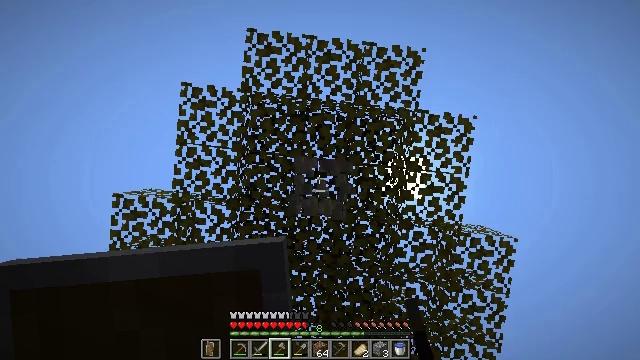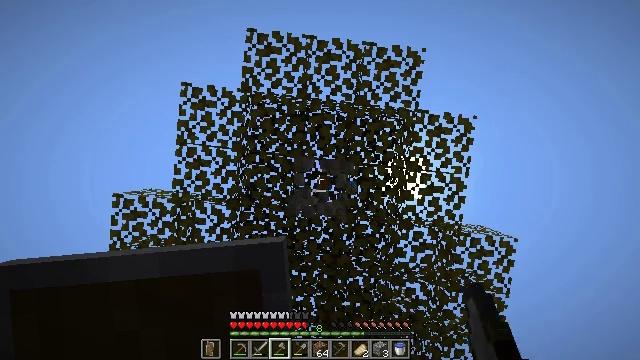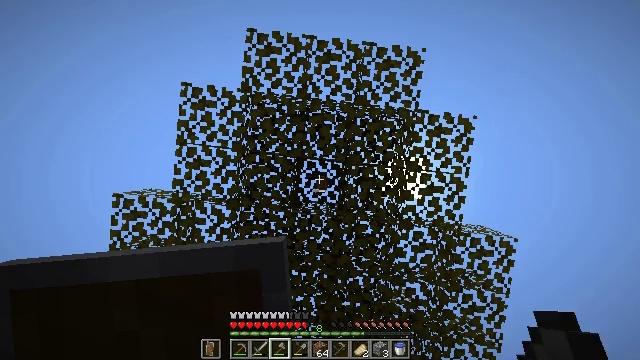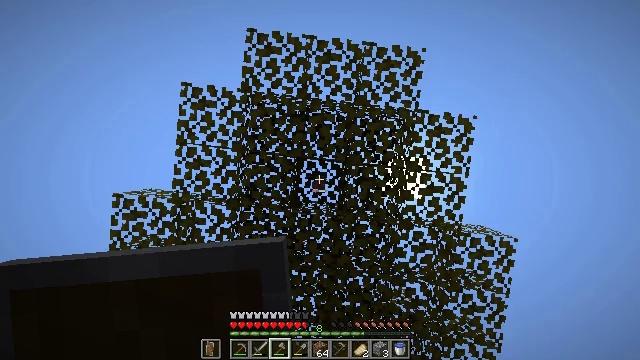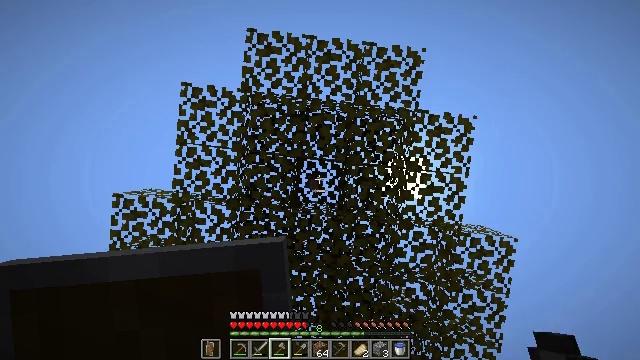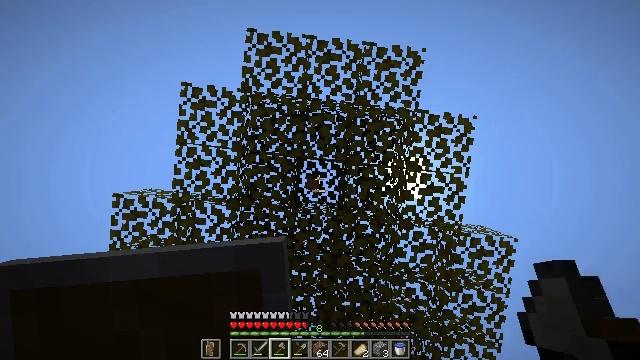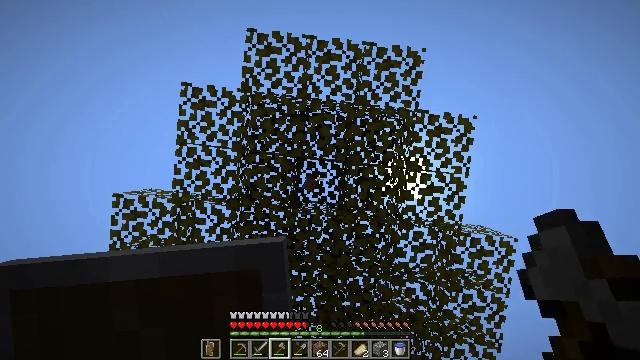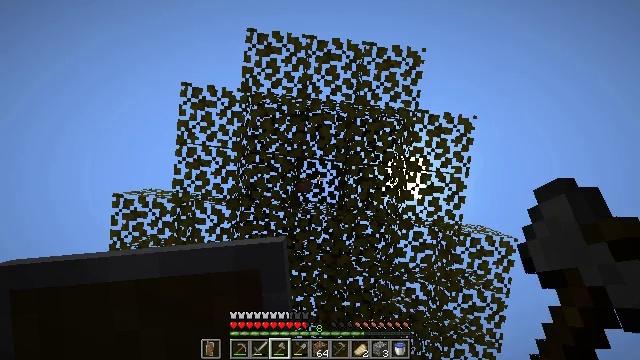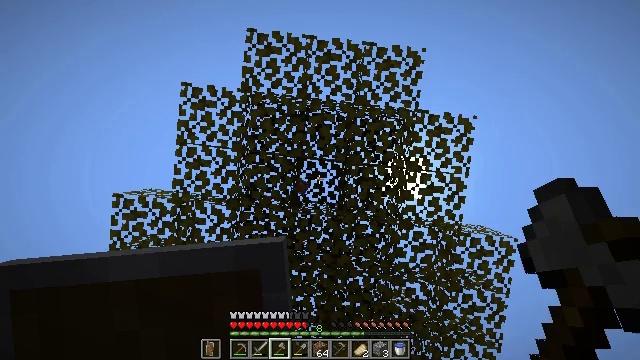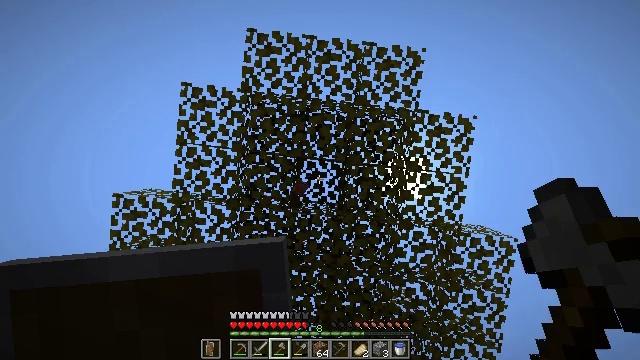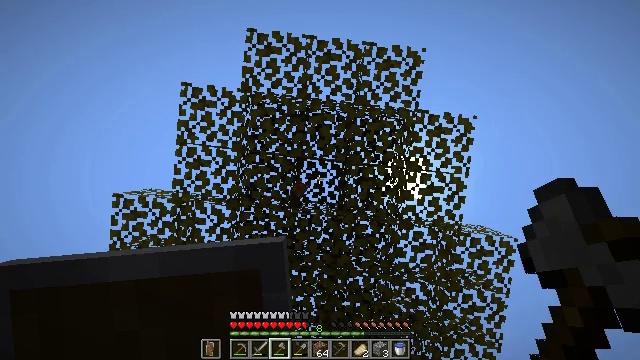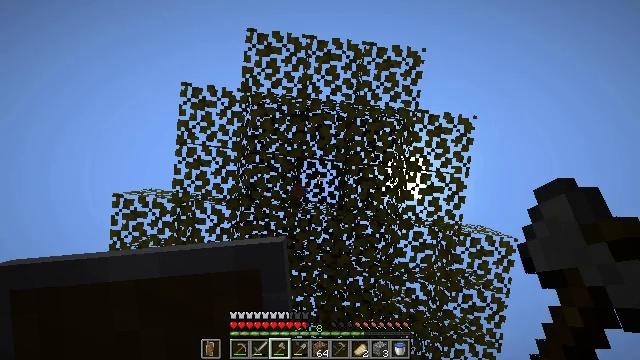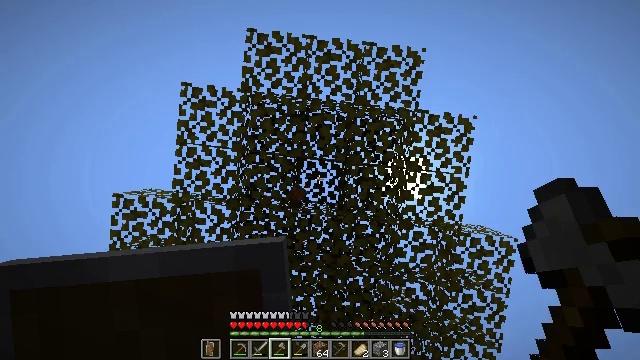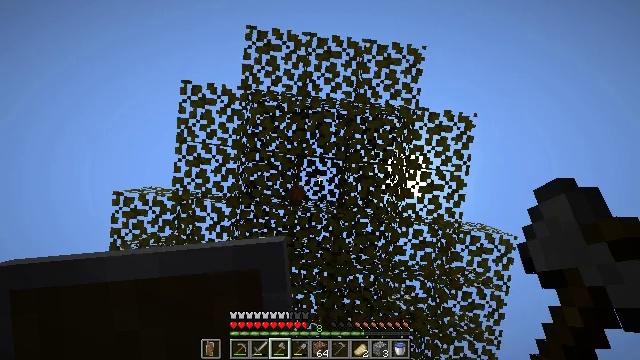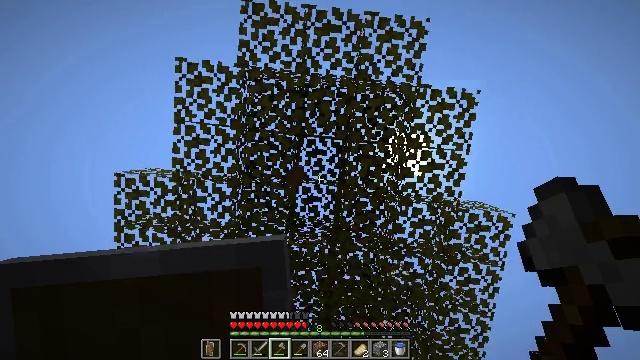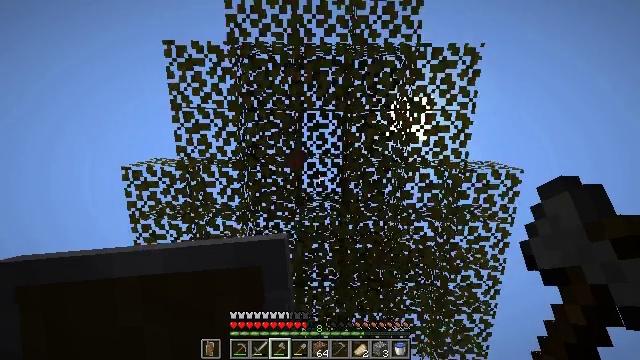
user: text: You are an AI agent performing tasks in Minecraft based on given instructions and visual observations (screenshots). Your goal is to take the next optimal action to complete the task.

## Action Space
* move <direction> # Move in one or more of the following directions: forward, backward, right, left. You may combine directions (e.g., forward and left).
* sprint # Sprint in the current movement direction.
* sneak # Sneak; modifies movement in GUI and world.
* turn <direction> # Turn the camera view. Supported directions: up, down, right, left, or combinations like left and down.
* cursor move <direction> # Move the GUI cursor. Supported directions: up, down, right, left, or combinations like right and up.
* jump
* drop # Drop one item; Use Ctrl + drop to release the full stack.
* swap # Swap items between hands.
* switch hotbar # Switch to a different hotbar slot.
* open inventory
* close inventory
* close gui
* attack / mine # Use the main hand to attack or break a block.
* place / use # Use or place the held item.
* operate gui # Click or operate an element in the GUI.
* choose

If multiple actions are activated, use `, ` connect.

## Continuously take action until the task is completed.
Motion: motion action
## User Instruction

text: Trim the tree by mining the acacia leaves.
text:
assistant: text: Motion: attack / mine
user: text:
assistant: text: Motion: attack / mine
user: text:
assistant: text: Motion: attack / mine
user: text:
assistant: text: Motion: attack / mine
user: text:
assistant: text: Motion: attack / mine
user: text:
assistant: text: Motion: attack / mine
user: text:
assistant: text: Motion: attack / mine
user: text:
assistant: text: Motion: attack / mine
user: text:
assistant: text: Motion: no_op
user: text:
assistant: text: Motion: no_op
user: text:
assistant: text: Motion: no_op
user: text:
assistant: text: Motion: no_op
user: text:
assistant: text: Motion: no_op
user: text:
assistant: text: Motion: turn down
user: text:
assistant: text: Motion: move left, turn left and down
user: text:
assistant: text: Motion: move left, turn left and down
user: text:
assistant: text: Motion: move left, turn left and down
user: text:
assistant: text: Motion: turn left and down
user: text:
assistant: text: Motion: turn left and down
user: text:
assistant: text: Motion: turn right and down
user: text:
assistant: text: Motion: no_op
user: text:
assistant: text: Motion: no_op
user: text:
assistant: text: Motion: turn down
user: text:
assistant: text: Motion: turn down
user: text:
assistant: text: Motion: turn down
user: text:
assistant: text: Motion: turn left and down
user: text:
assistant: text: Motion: turn left and down
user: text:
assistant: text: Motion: turn left and down
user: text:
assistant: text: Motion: move forward, turn left and down
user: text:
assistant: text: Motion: move forward, turn left